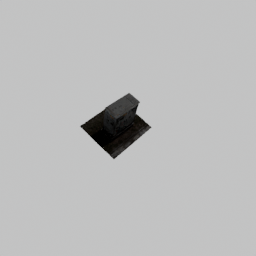
Label: electronics